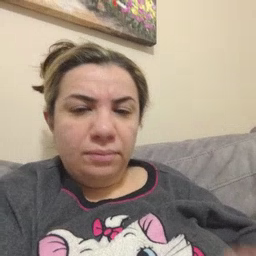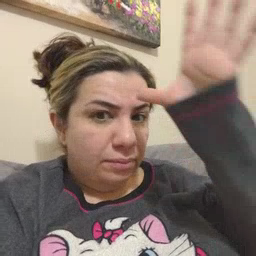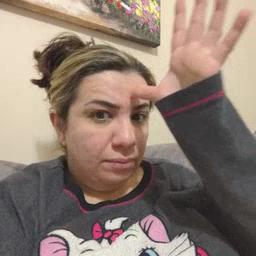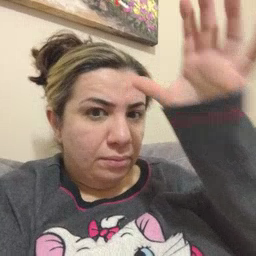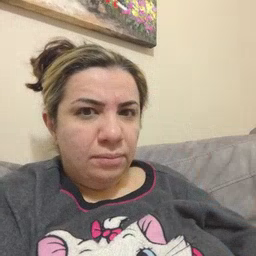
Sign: dad